Aerial crown-view tile of a tropical tree (Barro Colorado Island, Panama), acquired 20240716:
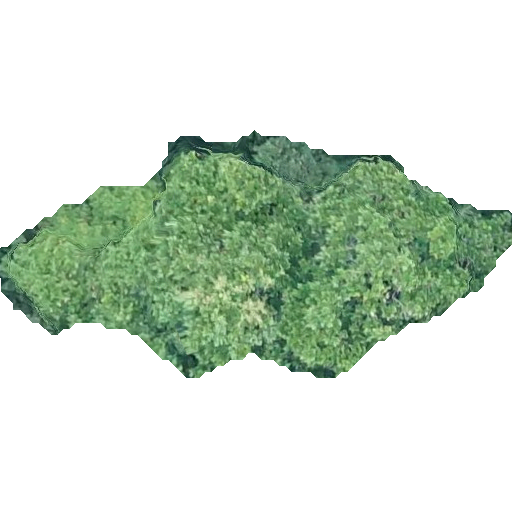
Species: Anacardium excelsum
GBIF accepted scientific name: Anacardium excelsum
Crown area: 127.965 m²